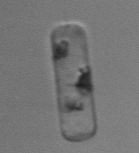
Label: Guinardia_delicatula